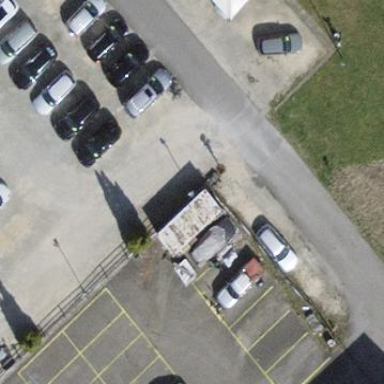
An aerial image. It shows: Parking area with surface.